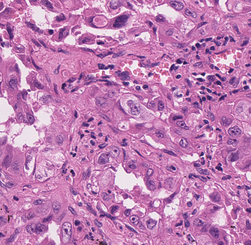
Tumor epithelial tissue: yes
Tumor-associated stroma tissue: yes
Normal tissue: no